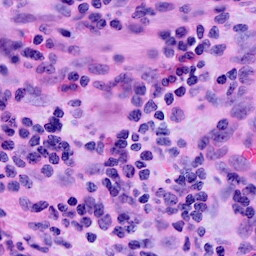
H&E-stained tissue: Cervix